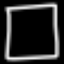
Label: square